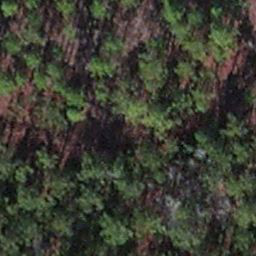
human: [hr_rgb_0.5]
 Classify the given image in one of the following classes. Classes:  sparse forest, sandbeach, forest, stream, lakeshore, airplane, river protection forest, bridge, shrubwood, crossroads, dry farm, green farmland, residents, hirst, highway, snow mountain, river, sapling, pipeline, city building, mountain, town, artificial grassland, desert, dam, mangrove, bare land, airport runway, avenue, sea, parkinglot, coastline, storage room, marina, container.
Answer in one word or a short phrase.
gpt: sapling